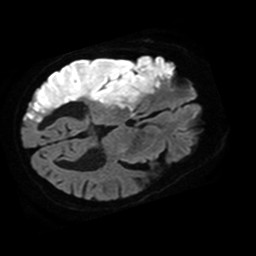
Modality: TRACE
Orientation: axial
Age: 85
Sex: female
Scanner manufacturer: philips
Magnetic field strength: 1.5 T
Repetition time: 3.689 s
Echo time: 0.09411 s